Interaction volume radius: 10 \u00c5
Interaction volume height: 30 \u00c5
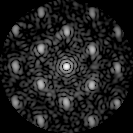
Disorder parameter: 0.4191